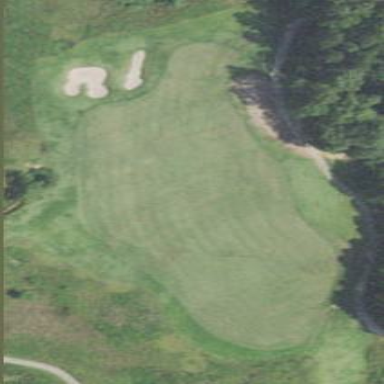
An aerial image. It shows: Golf rough area.